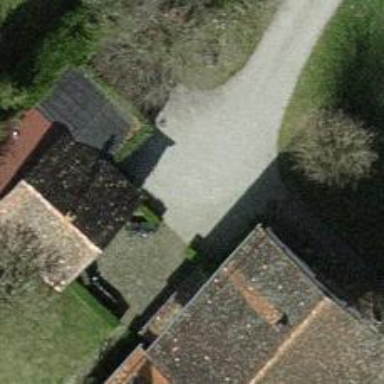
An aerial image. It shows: Driveway.